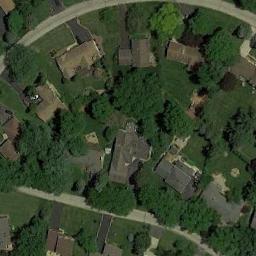
Label: residential